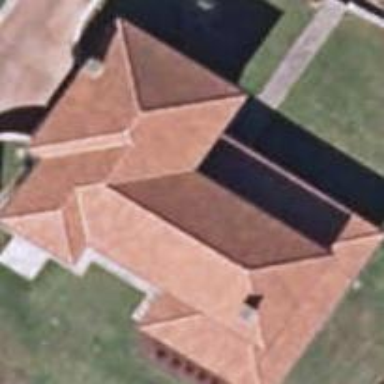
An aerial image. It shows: Simple and straightforward house.